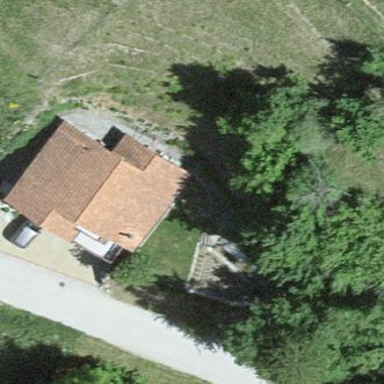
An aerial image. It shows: Simple and straightforward house.